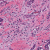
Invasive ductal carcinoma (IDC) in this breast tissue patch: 1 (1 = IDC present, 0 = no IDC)